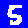
Digit: 5